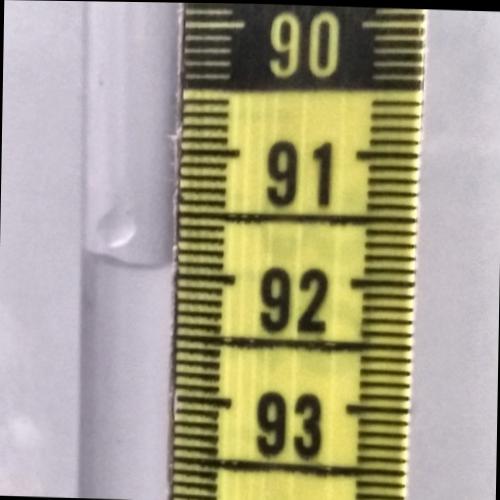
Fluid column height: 91.9 cm